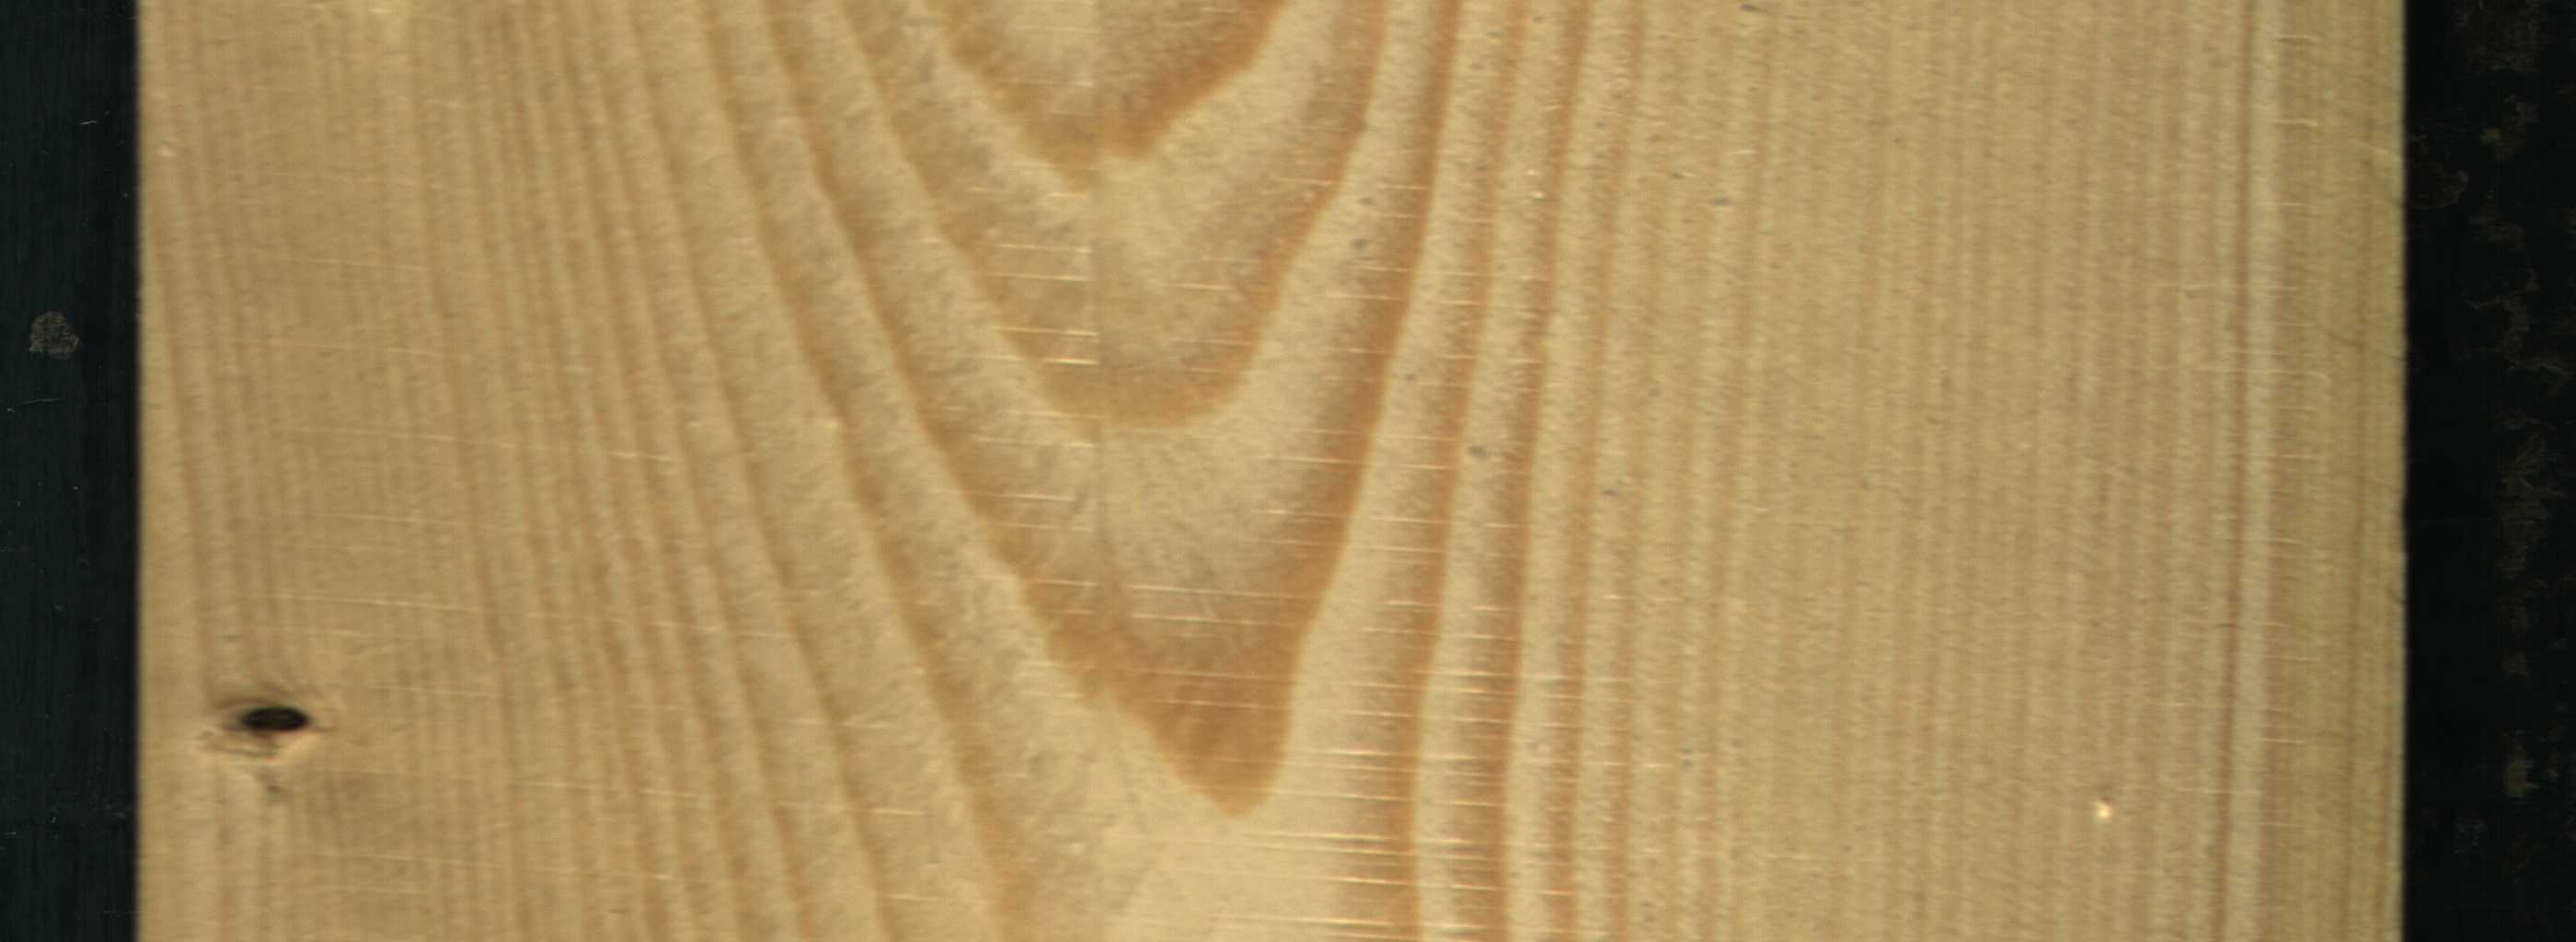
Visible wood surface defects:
Dead_Knot